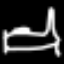
Label: bed